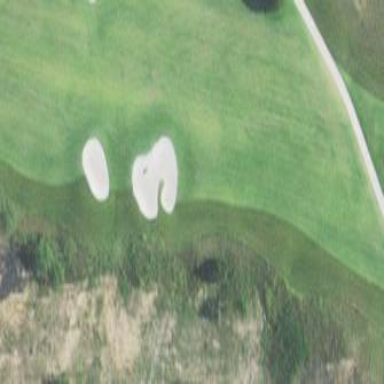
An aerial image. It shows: Area with grass used as rough in golf course.